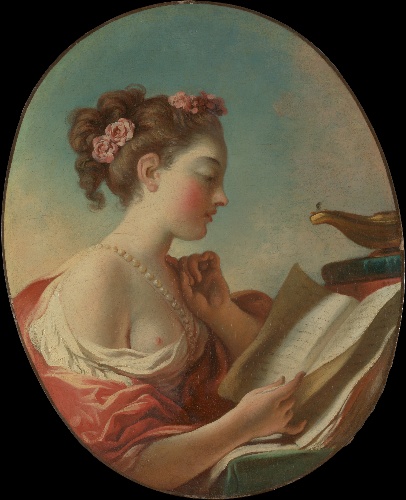
Title: Allegory of Vigilance
Artist: Jean Honoré Fragonard
Artist bio: French, Grasse 1732–1806 Paris
Date: ca. 1772
Object type: Painting
Classification: Paintings
Medium: Oil on canvas
Dimensions: Oval, 27 1/8 x 21 5/8 in. (68.9 x 54.9 cm)
Department: European Paintings
Credit line: Gift of René Fribourg, 1953
Accession year: 1953
Repository: Metropolitan Museum of Art, New York, NY
Tags: Profiles|Female Nudes|Reading